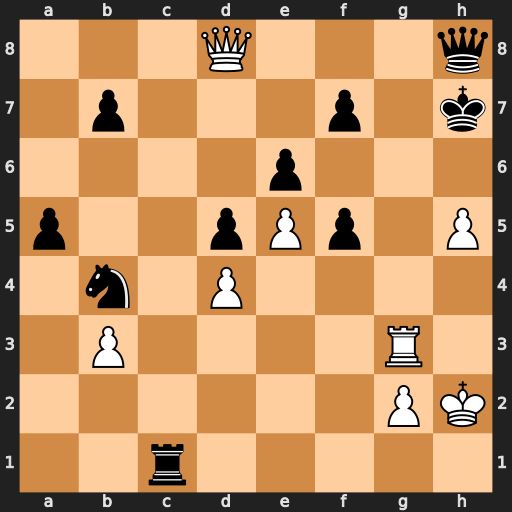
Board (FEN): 3Q3q/1p3p1k/4p3/p2pPp1P/1n1P4/1P4R1/6PK/2r5
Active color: w
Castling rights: -
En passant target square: -
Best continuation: Qe7 Rc7 Qxc7